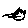
Label: sun